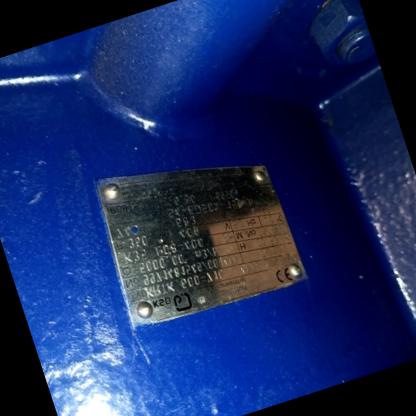
Klasa: tabliczka-znamionowa